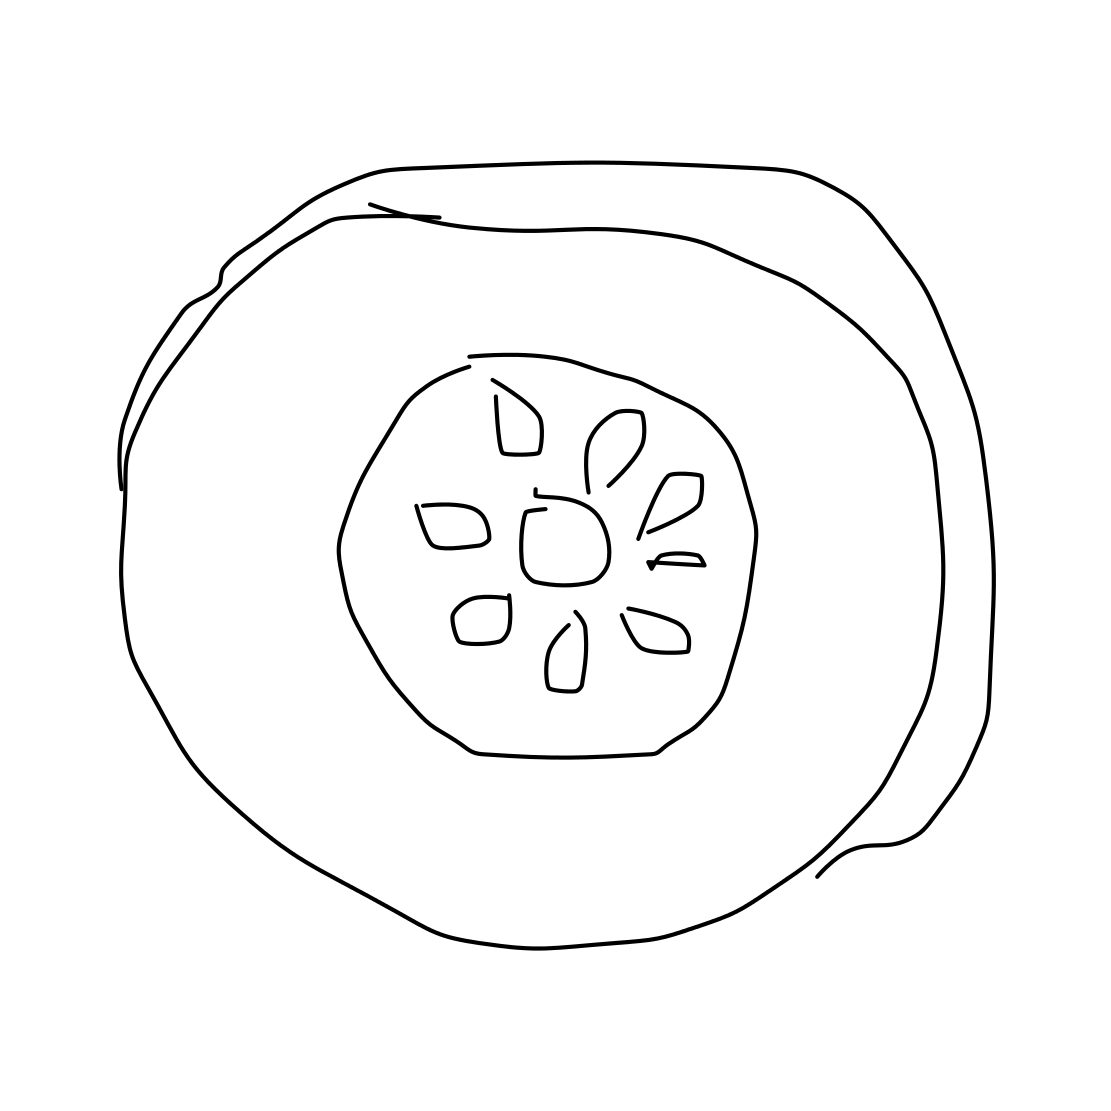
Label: tire